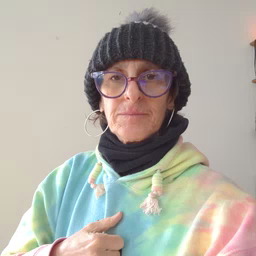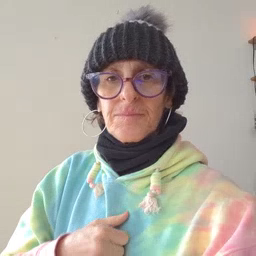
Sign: elephant